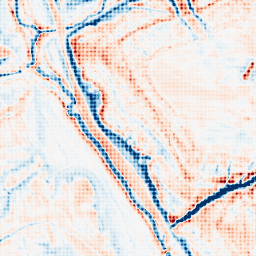
Category: edge_preserving
Decomposition family: anisotropic_diffusion
Decomposition parameters: iterations: 50
kappa: 100
gamma: 0.2
Upsampling method: sinc_blackman
Upsampling parameters: scale: 4
kernel_size: 4
Upsampling scale: 4